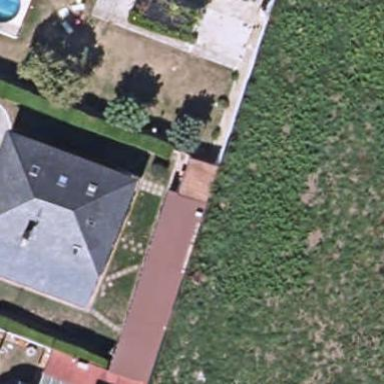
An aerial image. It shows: Simple and straightforward house.